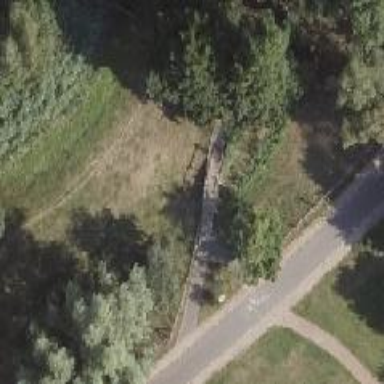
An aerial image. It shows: Path on bridge.